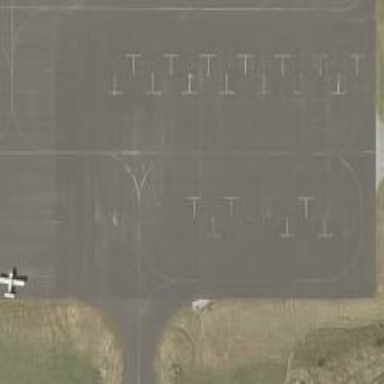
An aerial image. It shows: View of taxiway at the airport.